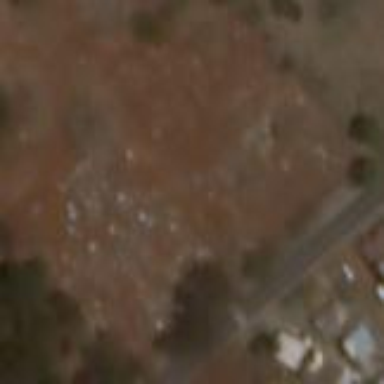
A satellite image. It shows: Cemetery.